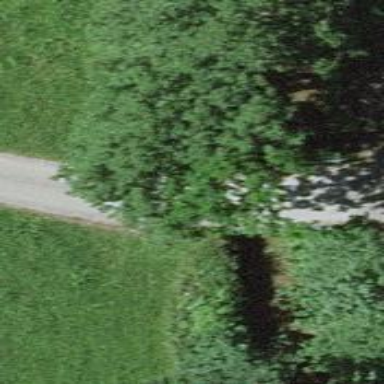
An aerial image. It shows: Well-maintained track road with grade 1 tracktype.